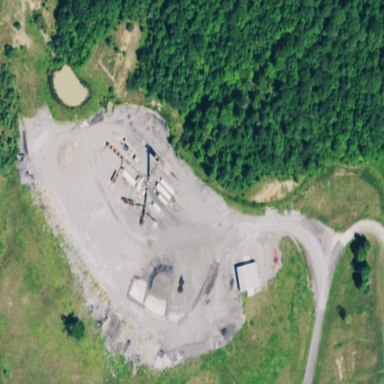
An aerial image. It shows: Quarry area.